Question: I have a set of data as below:

In the "Latest" Column I want to print "Latest" for the MAX(StepNumber) where tracked = "Yes" for each ManufacuringOrderId. I can try and do this in the SQL, but also wanted to see if I could do it with an array formula. So if this works, the 9th row would say "Latest" and the 4th and 5th rows up from the bottom would also say "Latest".
I tried the formula '{=MAX(IF(A:A=[@ManufacturingOrderId],F:F))}' returns the Max Step Number for each 'ManufacturingOrderId', and the formula '{=MAX(IF([@Tracked]="Yes",IF(A:A=[@ManufacturingOrderId],F:F)))}' will return the max step number for each manufacturing ID that has a process step that is tracked.
However, I can't figure out a way to determine the Max Step number where the process step is tracked for each Manufacturing Order Id. For Manufacturing Order ID <PHONE> the step number would be 160 and for MOID <PHONE> the step number would be 150.
help and thanks!
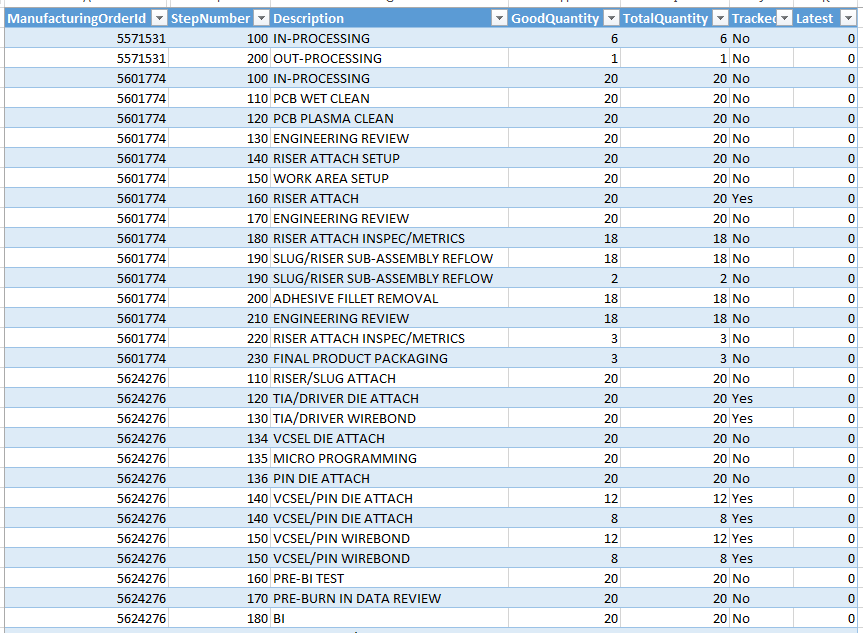
Answer: You can get the MAX stepnumber for each OrderId when Tracked is "Yes" with this array formula
'=MAX(IF([ManufacturingOrderId]=[@ManufacturingOrderId],IF([Tracked]="Yes",[StepNumber])))'
....so to to get "Latest" in the correct rows you need to check that not only does Stepnumber = that value but also that "Yes" exists in that row, i.e.
'=IF(AND([@StepNumber]=MAX(IF([ManufacturingOrderId]=[@ManufacturingOrderId],IF([Tracked]="Yes",[StepNumber]))),[@Tracked]="Yes"),"Latest","")'
confirmed with CTRL+SHIFT+ENTER
This version should be more efficient - using two 'IF's, rather than 'AND' means the long 'MAX(IF' part of the formula only needs to be evaluated on rows where '[Tracked]="Yes"'
'=IF([@Tracked]="Yes",IF([@StepNumber]=MAX(IF([ManufacturingOrderId]=[@ManufacturingOrderId],IF([Tracked]="Yes",[StepNumber]))),"Latest",""),"")'
[Note AND here is used to check 2 single result conditions, not within the array part]